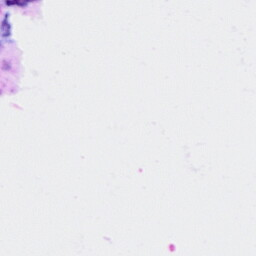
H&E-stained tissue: Ovarian